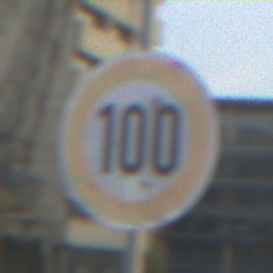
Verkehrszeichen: Geschwindigkeit100
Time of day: SunriseSunset
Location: Outdoor (Urban)
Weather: PartlyCloudy
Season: NotSpecified
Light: Natural